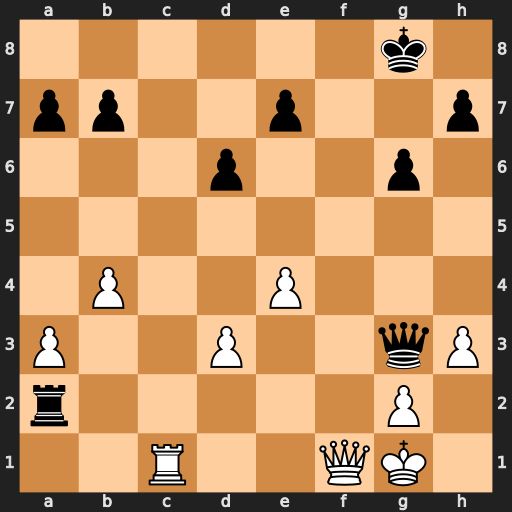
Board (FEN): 6k1/pp2p2p/3p2p1/8/1P2P3/P2P2qP/r5P1/2R2QK1
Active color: w
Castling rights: -
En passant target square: -
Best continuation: Rc8+ Kg7 Qf8#